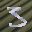
Label: 3